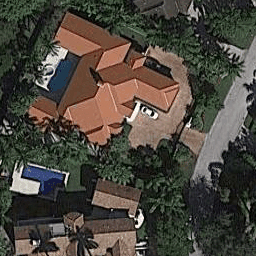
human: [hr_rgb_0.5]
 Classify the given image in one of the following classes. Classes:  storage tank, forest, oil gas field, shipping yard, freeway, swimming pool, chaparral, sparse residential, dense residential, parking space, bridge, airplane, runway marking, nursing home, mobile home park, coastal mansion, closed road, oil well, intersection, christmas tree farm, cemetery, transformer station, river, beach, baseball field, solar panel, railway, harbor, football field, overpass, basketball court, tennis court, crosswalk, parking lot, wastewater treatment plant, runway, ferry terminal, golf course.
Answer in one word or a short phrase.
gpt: coastal mansion